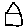
Label: house